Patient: sex F, age 26
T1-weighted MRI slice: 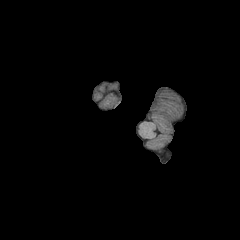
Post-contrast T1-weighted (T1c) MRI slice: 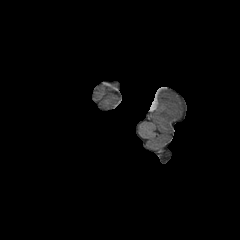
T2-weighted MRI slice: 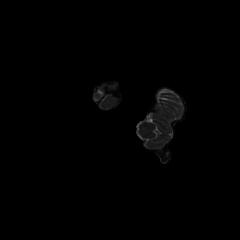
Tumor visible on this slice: no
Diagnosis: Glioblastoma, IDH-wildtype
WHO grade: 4